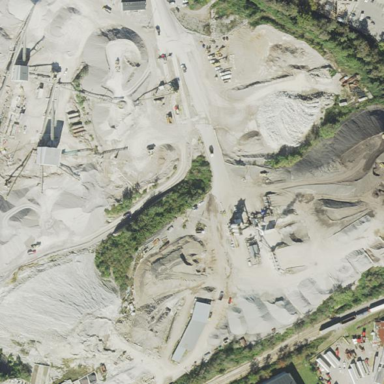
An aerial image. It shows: Quarry area.